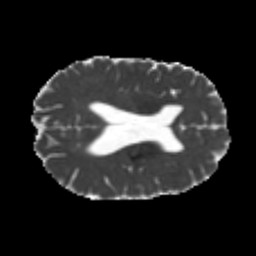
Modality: MD
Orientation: axial
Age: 21
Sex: male
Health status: healthy
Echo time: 0.074 s